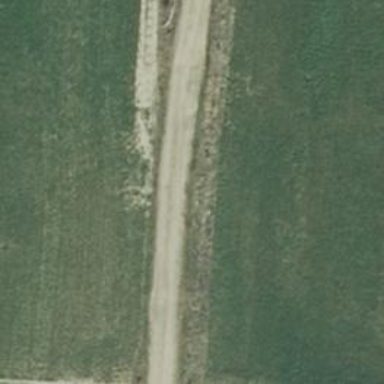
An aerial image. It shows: Grass track with grade5 tracktype.